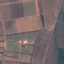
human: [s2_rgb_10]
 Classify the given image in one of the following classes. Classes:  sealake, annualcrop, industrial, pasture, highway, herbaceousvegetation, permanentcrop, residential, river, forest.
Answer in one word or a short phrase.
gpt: PermanentCrop